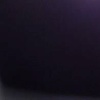
Label: space